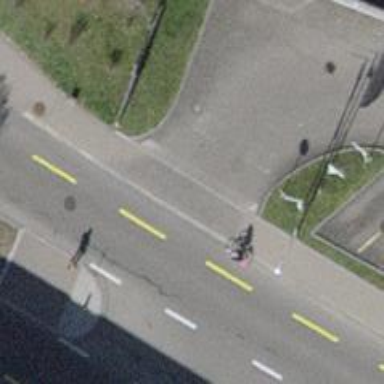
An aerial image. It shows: Kerb serving as barrier.